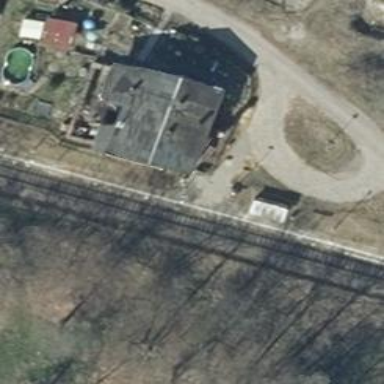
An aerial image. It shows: Railway halt station for public transport.